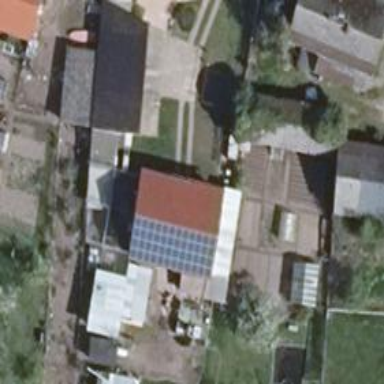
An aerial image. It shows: Solar photovoltaic panel generating electricity through small installation.